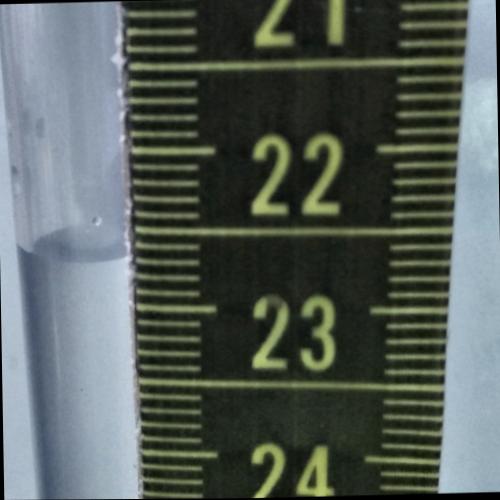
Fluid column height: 22.7 cm